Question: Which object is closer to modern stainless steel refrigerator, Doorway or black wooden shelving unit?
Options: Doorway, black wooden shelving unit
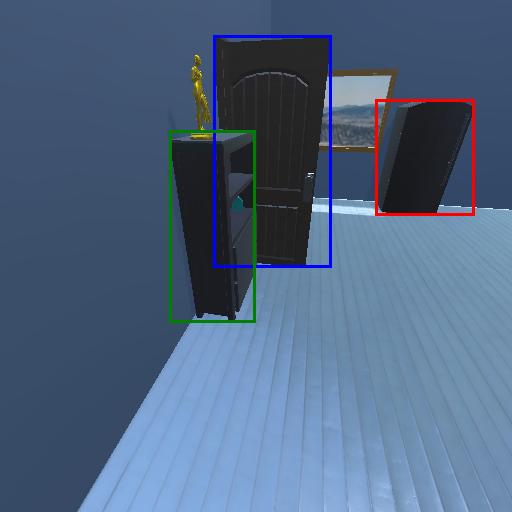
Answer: Doorway